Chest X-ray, PA view. Patient: 43 years old, sex M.
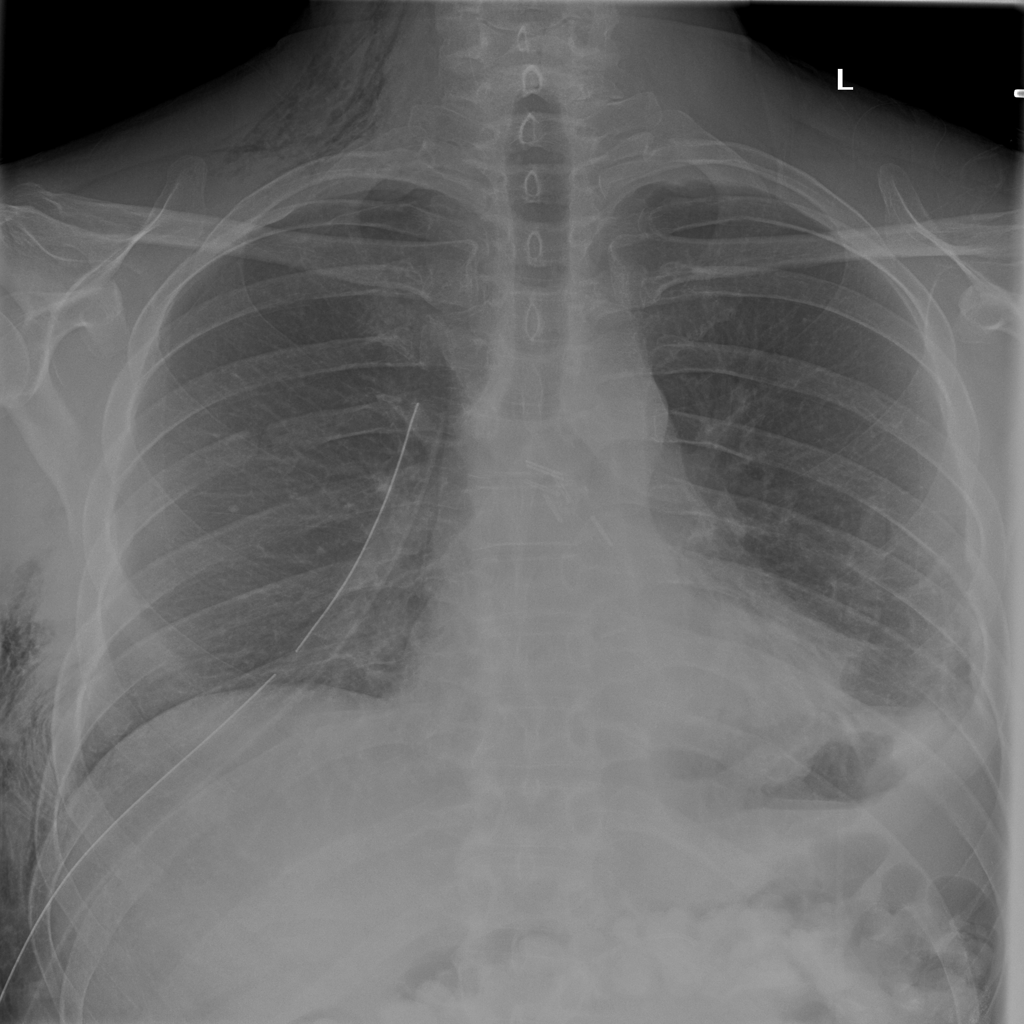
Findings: Effusion, Emphysema, Pleural_Thickening